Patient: sex M, age 26
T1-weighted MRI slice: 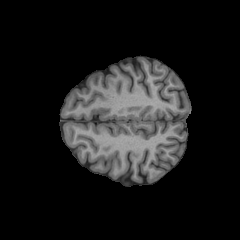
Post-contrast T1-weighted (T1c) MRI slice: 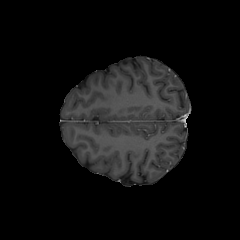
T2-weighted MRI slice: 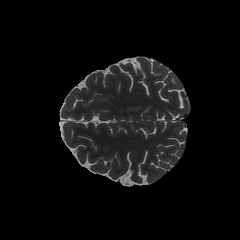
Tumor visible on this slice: yes
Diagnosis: Oligodendroglioma, IDH-mutant, 1p/19q-codeleted
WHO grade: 2